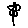
Label: flower